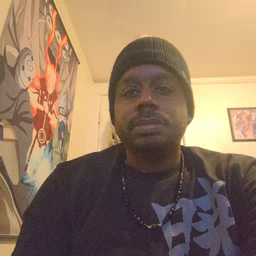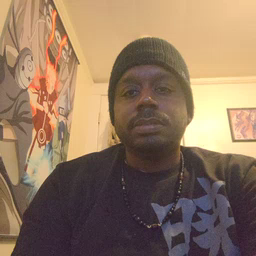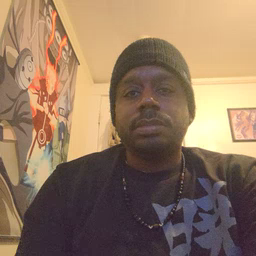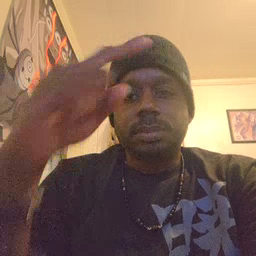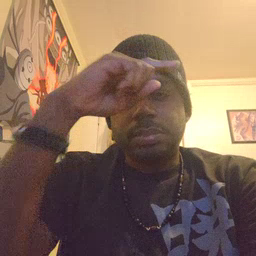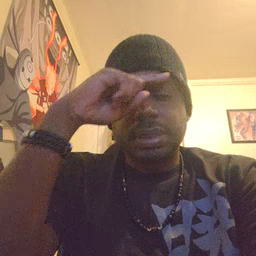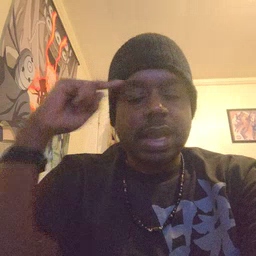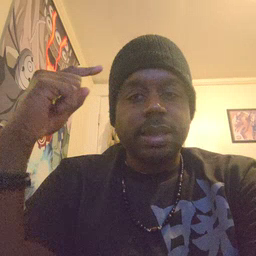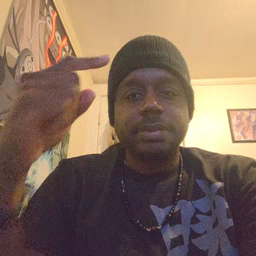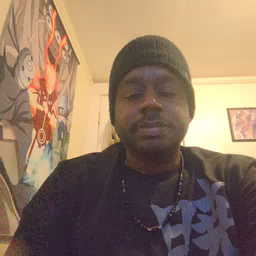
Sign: black